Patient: sex F, age 58
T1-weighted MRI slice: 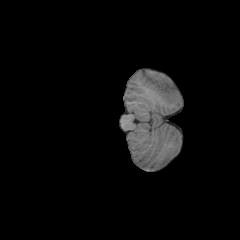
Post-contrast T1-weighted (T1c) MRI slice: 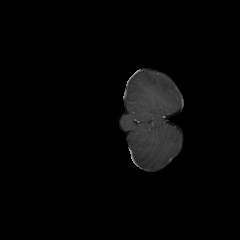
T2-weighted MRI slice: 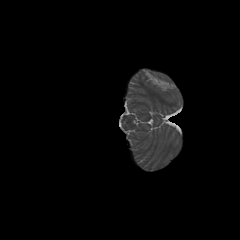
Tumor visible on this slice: no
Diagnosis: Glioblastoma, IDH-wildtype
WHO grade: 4